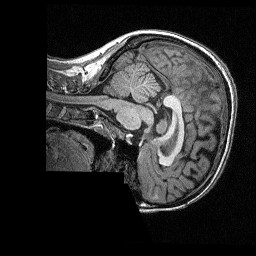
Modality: T1w
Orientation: sagittal
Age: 42
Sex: female
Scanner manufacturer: siemens
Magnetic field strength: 3 T
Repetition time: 2.3 s
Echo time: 0.00298 s